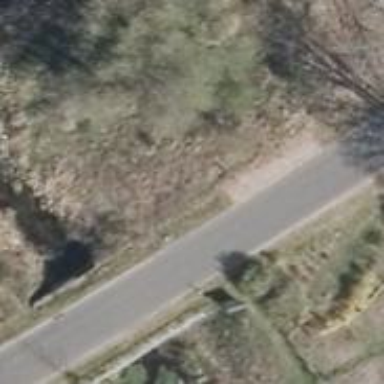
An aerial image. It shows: Residential road with bridge.